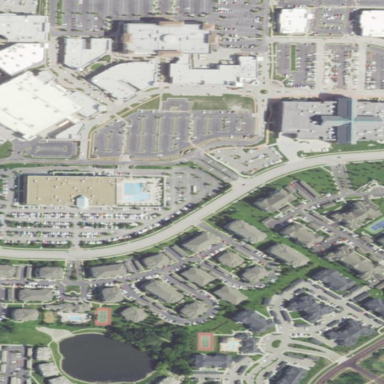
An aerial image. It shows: Retail area.